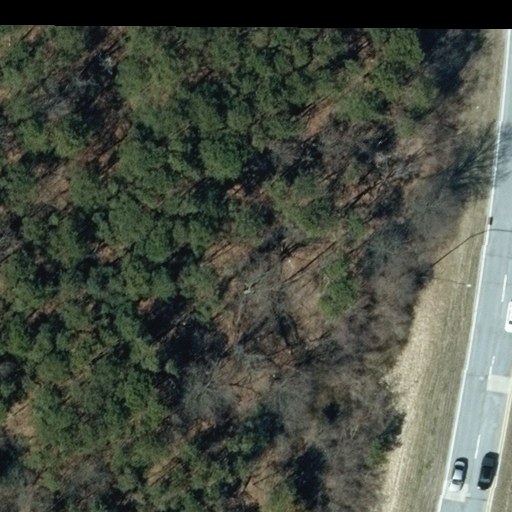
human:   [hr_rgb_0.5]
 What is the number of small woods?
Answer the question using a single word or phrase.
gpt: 0

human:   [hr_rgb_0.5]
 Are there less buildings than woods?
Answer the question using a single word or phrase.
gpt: yes

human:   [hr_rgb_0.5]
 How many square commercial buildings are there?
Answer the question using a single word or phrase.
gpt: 0

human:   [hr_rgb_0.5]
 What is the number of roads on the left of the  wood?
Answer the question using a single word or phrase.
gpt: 1

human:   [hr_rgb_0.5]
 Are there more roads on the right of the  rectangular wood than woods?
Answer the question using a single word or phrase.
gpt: no

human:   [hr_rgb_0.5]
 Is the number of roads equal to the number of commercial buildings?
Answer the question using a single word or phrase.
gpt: no

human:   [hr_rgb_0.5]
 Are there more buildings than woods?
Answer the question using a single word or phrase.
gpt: no

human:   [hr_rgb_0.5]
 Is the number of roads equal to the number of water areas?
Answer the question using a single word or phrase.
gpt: no

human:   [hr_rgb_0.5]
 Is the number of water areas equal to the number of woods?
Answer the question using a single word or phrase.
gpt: no

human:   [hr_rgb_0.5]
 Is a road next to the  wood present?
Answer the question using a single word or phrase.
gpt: yes

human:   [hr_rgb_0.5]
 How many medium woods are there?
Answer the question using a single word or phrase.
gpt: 0

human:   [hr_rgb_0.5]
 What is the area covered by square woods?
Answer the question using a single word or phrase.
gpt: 0m2

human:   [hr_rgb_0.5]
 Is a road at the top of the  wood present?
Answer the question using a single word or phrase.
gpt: yes

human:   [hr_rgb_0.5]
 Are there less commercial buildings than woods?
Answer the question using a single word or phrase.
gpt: yes

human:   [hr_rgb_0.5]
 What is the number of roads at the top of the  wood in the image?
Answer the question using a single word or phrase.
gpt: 1

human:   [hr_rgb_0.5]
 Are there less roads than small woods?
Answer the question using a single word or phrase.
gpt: no

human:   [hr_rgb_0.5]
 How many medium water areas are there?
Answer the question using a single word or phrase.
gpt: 0

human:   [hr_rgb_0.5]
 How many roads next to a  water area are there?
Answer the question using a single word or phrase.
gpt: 0

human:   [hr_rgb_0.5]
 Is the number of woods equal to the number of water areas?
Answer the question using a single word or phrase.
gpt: no

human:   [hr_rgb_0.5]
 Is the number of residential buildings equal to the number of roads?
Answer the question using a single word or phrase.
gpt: no

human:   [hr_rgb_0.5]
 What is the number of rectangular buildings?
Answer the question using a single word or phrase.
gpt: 0

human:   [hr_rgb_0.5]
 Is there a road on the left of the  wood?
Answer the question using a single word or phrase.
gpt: yes

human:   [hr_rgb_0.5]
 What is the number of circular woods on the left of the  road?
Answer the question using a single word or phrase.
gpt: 0

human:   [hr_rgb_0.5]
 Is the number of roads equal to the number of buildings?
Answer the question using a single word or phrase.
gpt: no

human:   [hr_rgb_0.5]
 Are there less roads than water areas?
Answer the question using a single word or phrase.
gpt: no

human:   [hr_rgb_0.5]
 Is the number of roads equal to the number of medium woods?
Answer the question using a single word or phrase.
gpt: no

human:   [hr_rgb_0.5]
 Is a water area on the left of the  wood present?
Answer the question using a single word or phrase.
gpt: no

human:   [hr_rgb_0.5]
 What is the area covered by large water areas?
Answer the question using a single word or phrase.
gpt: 0m2

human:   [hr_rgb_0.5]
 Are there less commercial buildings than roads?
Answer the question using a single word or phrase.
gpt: yes

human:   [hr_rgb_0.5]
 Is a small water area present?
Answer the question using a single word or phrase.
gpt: no

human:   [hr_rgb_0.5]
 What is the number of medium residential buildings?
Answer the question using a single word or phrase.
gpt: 0

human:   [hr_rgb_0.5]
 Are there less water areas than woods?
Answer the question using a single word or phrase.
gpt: yes

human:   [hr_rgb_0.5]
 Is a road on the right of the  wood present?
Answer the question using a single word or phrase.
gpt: no

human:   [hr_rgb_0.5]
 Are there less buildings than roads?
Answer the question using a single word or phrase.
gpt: yes

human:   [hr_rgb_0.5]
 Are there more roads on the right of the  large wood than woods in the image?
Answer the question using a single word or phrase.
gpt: no

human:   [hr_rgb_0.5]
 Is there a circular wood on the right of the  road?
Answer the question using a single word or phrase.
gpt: no